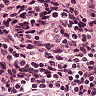
Metastatic tissue present: no